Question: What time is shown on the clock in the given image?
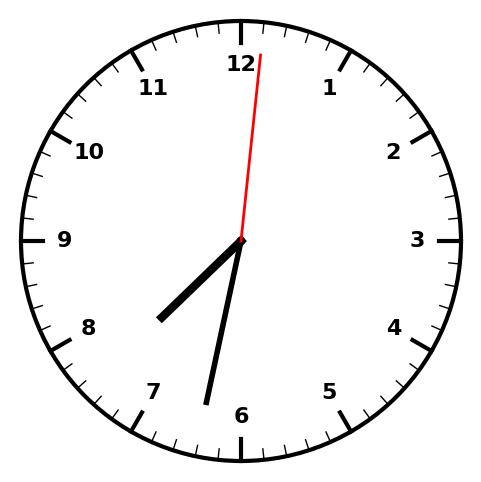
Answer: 07:32:01